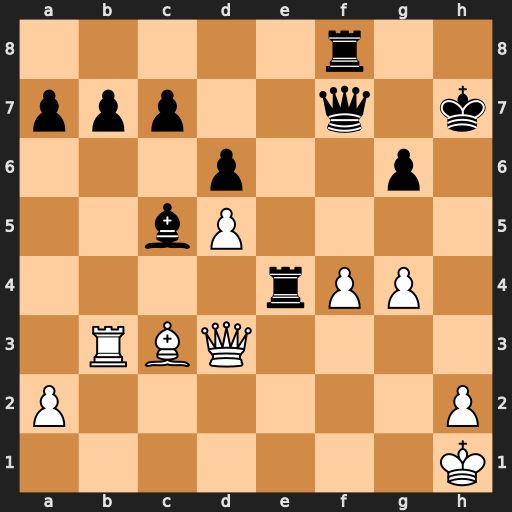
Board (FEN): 5r2/ppp2q1k/3p2p1/2bP4/4rPP1/1RBQ4/P6P/7K
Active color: w
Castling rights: -
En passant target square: -
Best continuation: Qh3+ Kg8 Qh8#